Brain MRI study timepoint: followup_recurrence
T1CE (contrast-enhanced T1) slice:
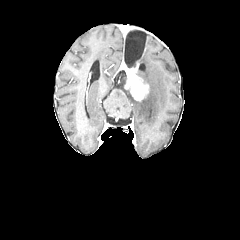
T2-FLAIR slice:
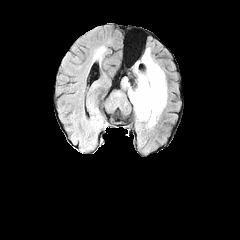